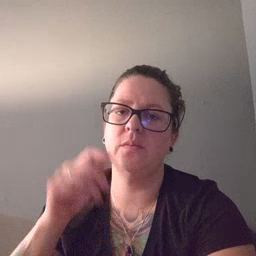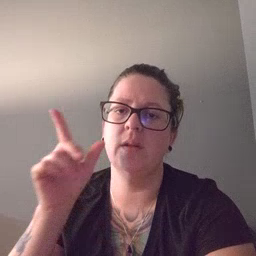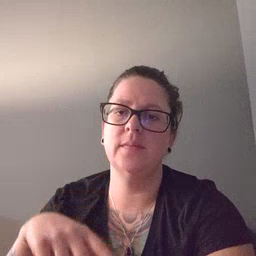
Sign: wake